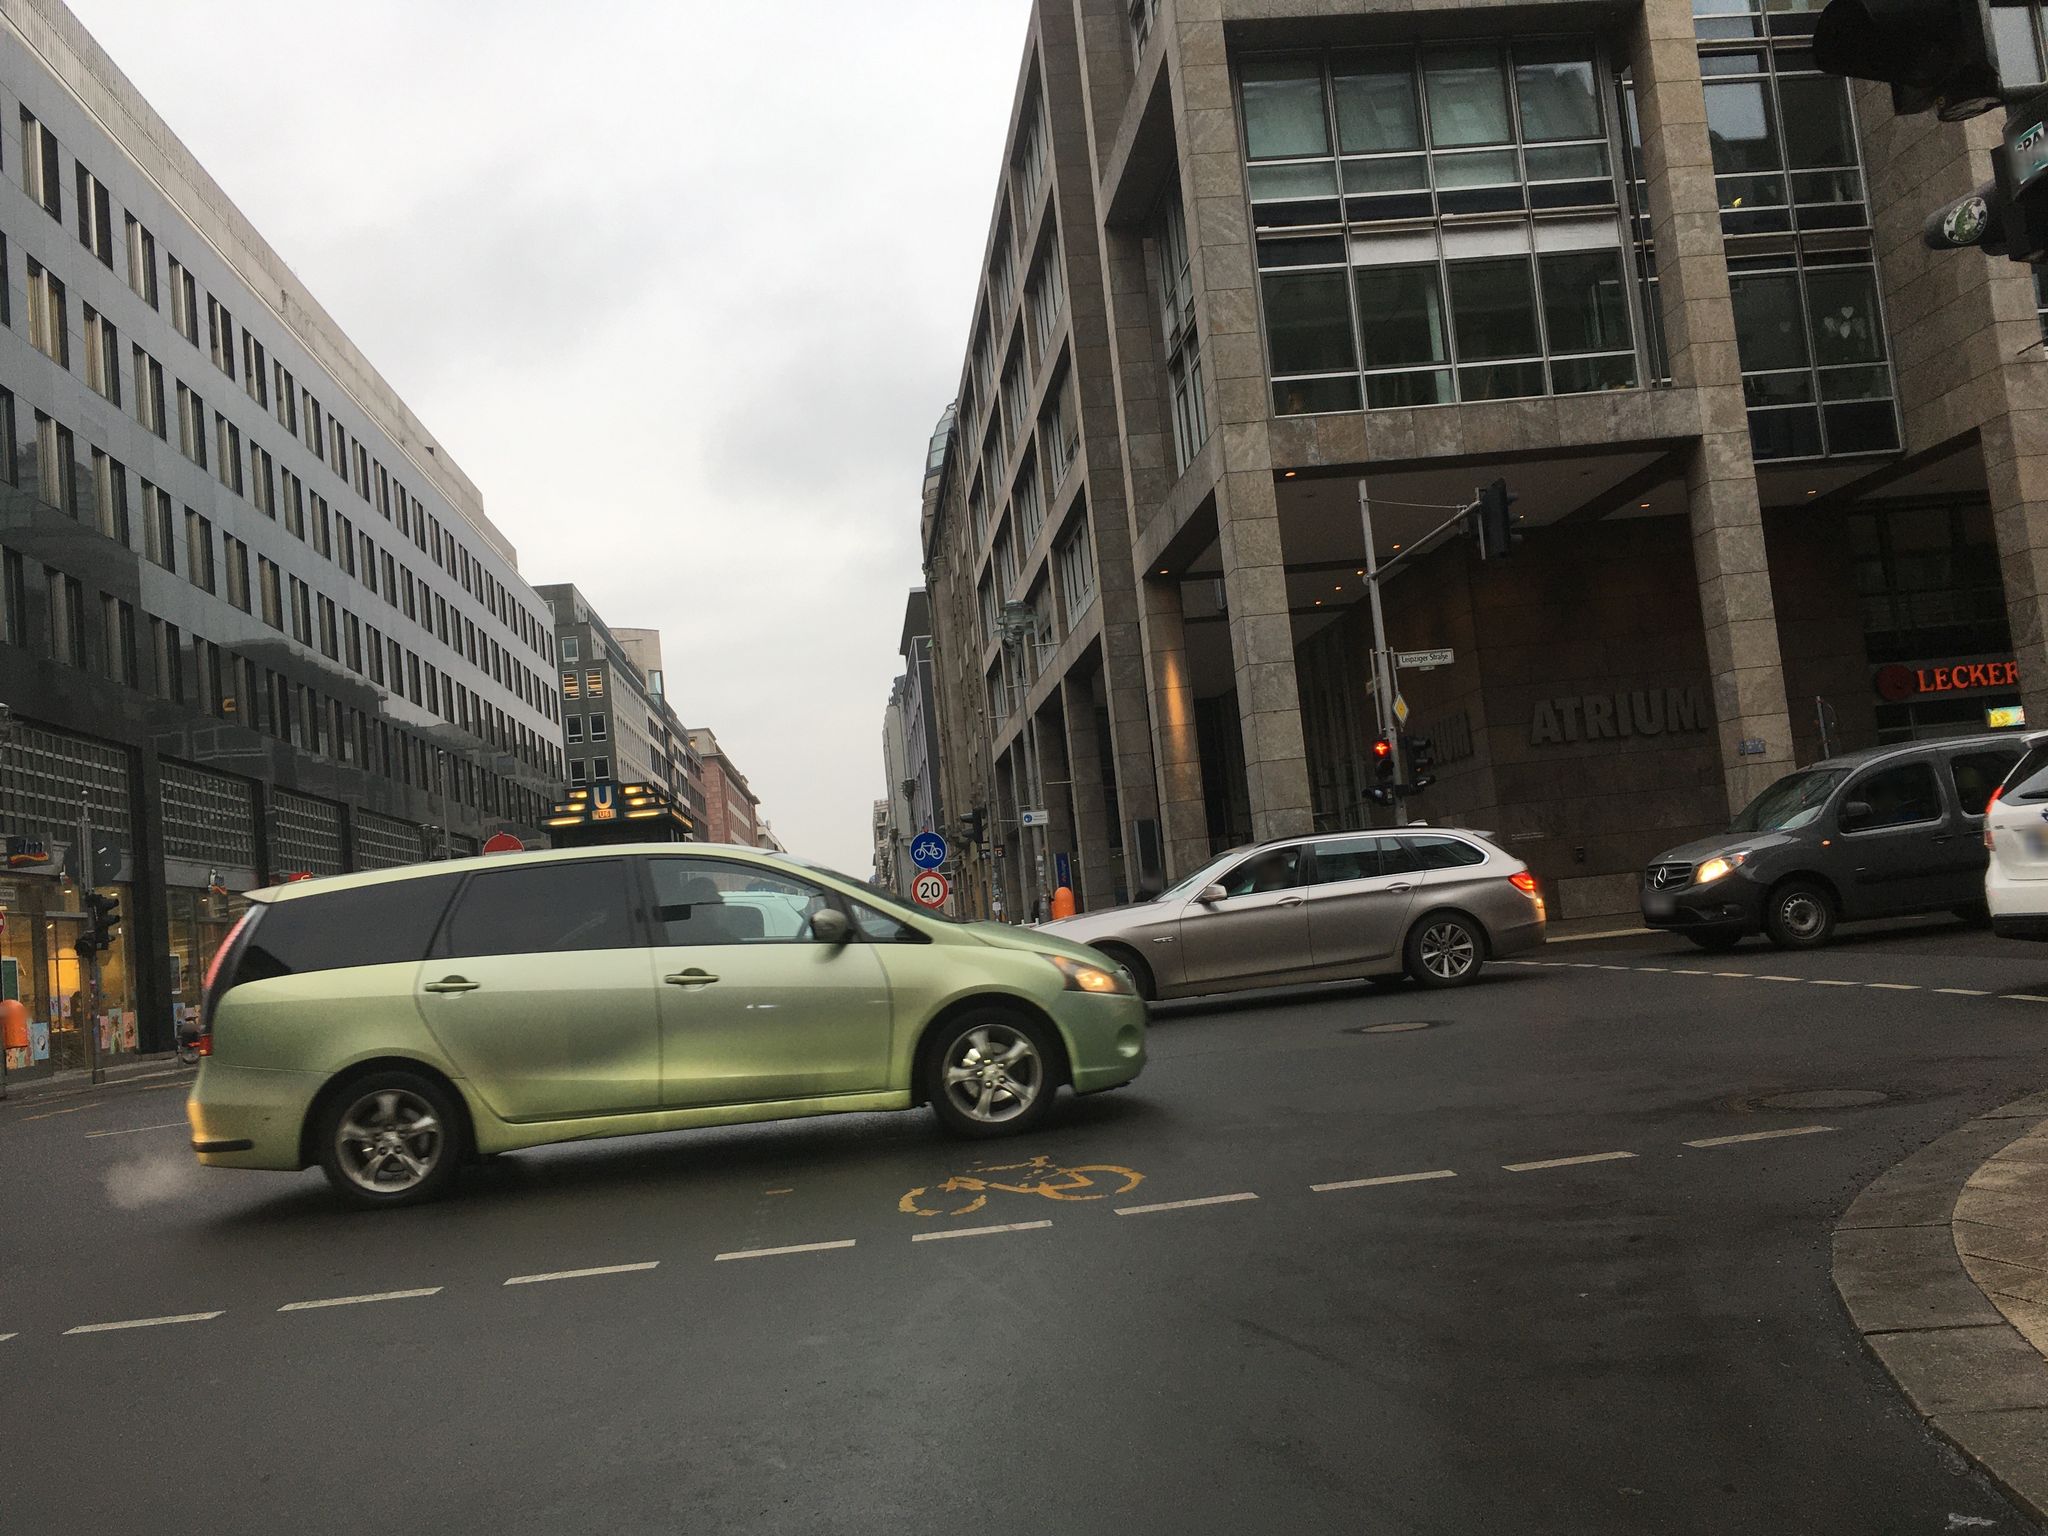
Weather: cloudy
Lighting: day
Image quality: good
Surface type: driving surface
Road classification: secondary
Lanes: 1
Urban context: urban centre
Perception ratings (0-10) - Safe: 2.37, Lively: 8.98, Beautiful: 3.01, Boring: 1.59, Depressing: 1.51, Wealthy: 3.01